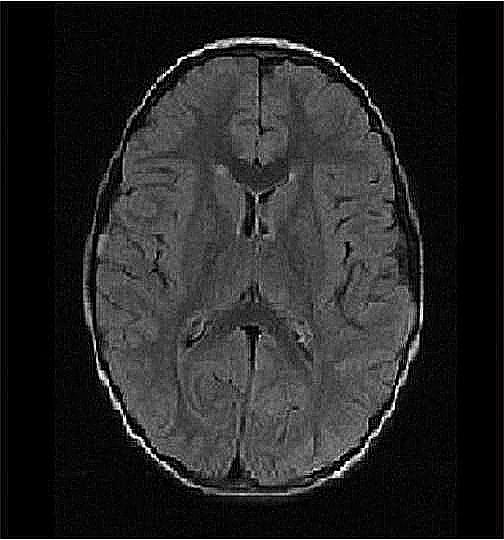
Label: notumor